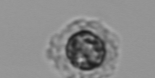
Label: Emiliania_huxleyi